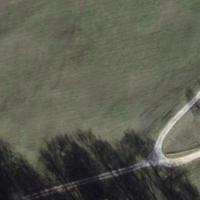
EUNIS habitat code: 52
Species observed at this site:
Fagopyrum esculentum